Field crop: tomato
Growth stage: 1
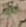
Species: solanum